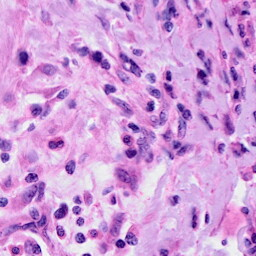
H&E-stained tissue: Cervix